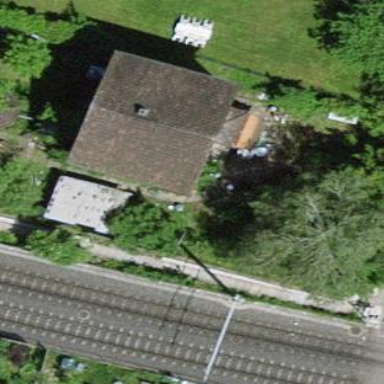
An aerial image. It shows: Detached building.